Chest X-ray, PA view. Patient: 52 years old, sex F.
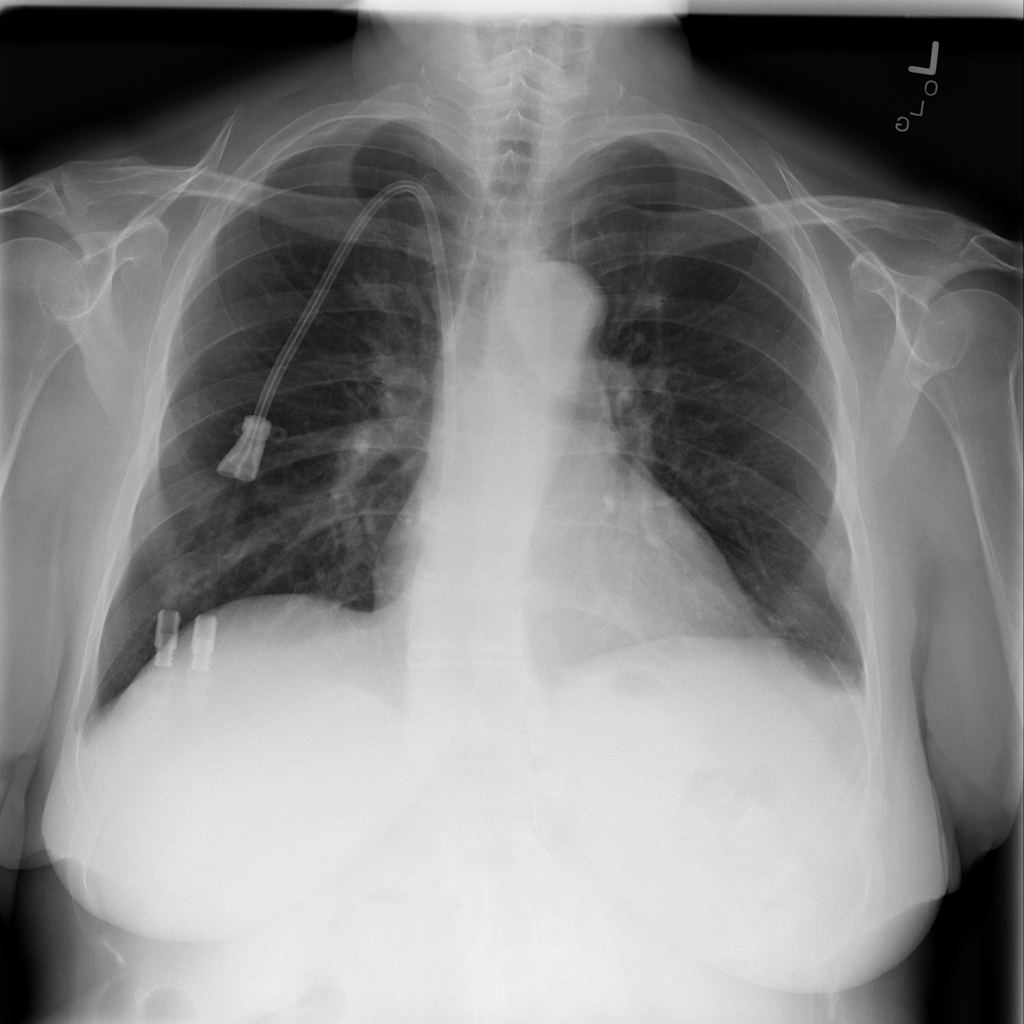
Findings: No Finding